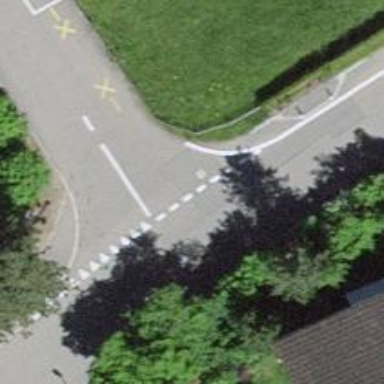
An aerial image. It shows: Entrance to school.